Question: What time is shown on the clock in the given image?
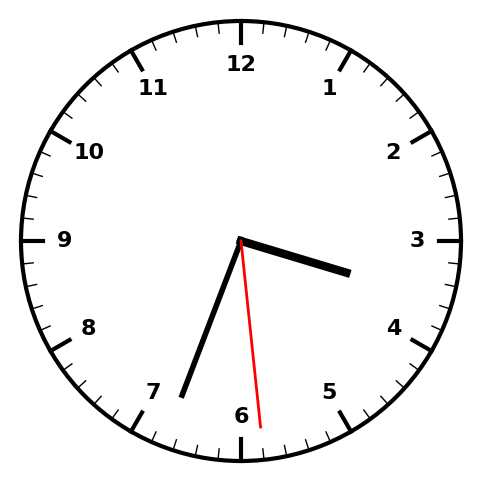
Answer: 03:33:29